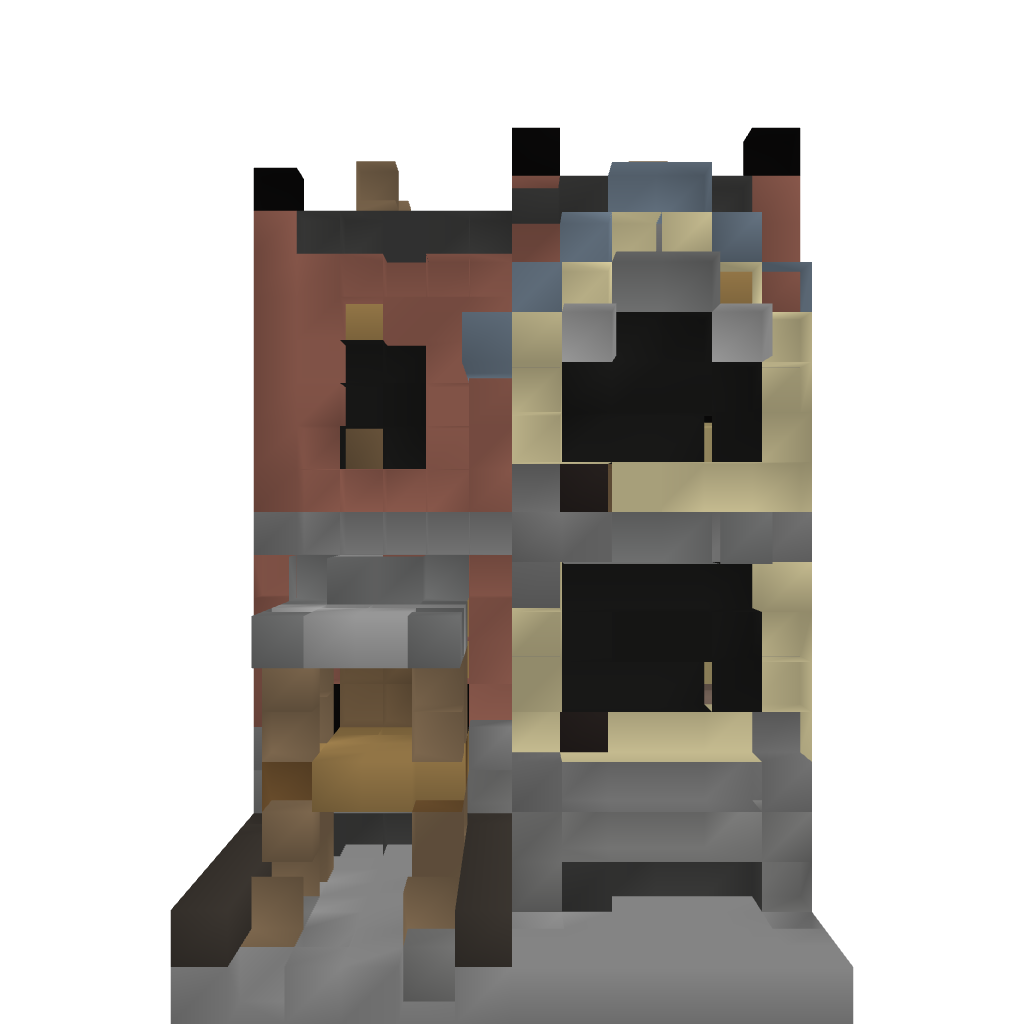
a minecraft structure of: Town House